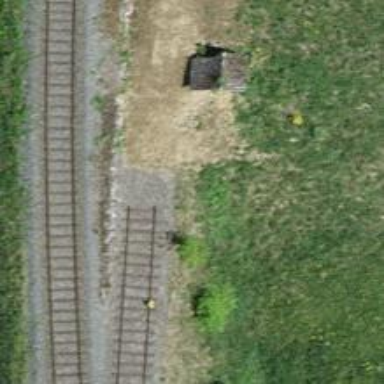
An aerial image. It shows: Single-track spur railway line.